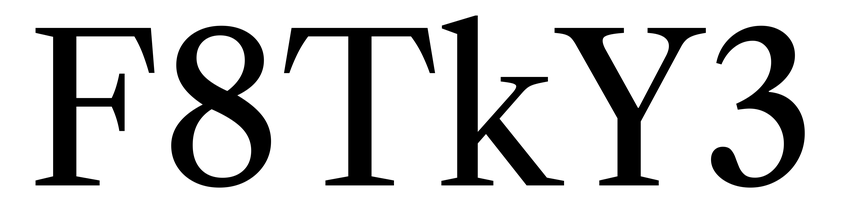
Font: LibreCaslonText_Regular